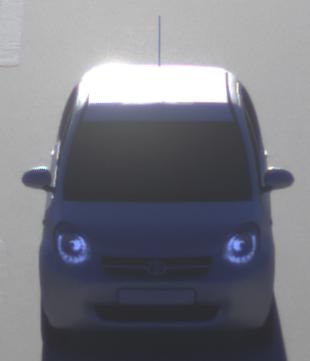
Make: Toyota
Model: Passo
Detailed model: Toyota Passo X Yururi
Model produced from: 2010
Model produced until: 2016
Doors: 5
Color: white
Road condition: dry road
Daytime: sunrise or sunset
Contrast: high contrast